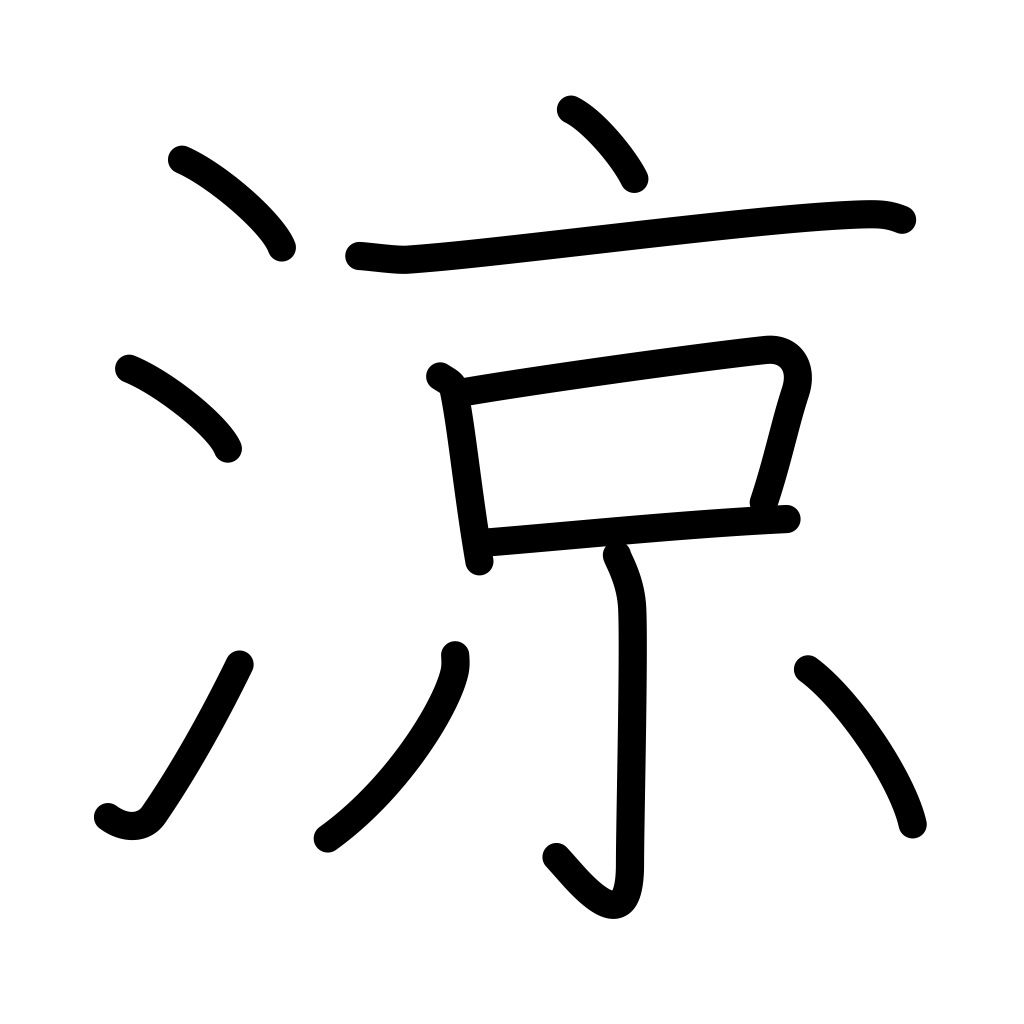
Meaning: refreshing, nice and cool